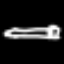
Label: pencil